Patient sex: F
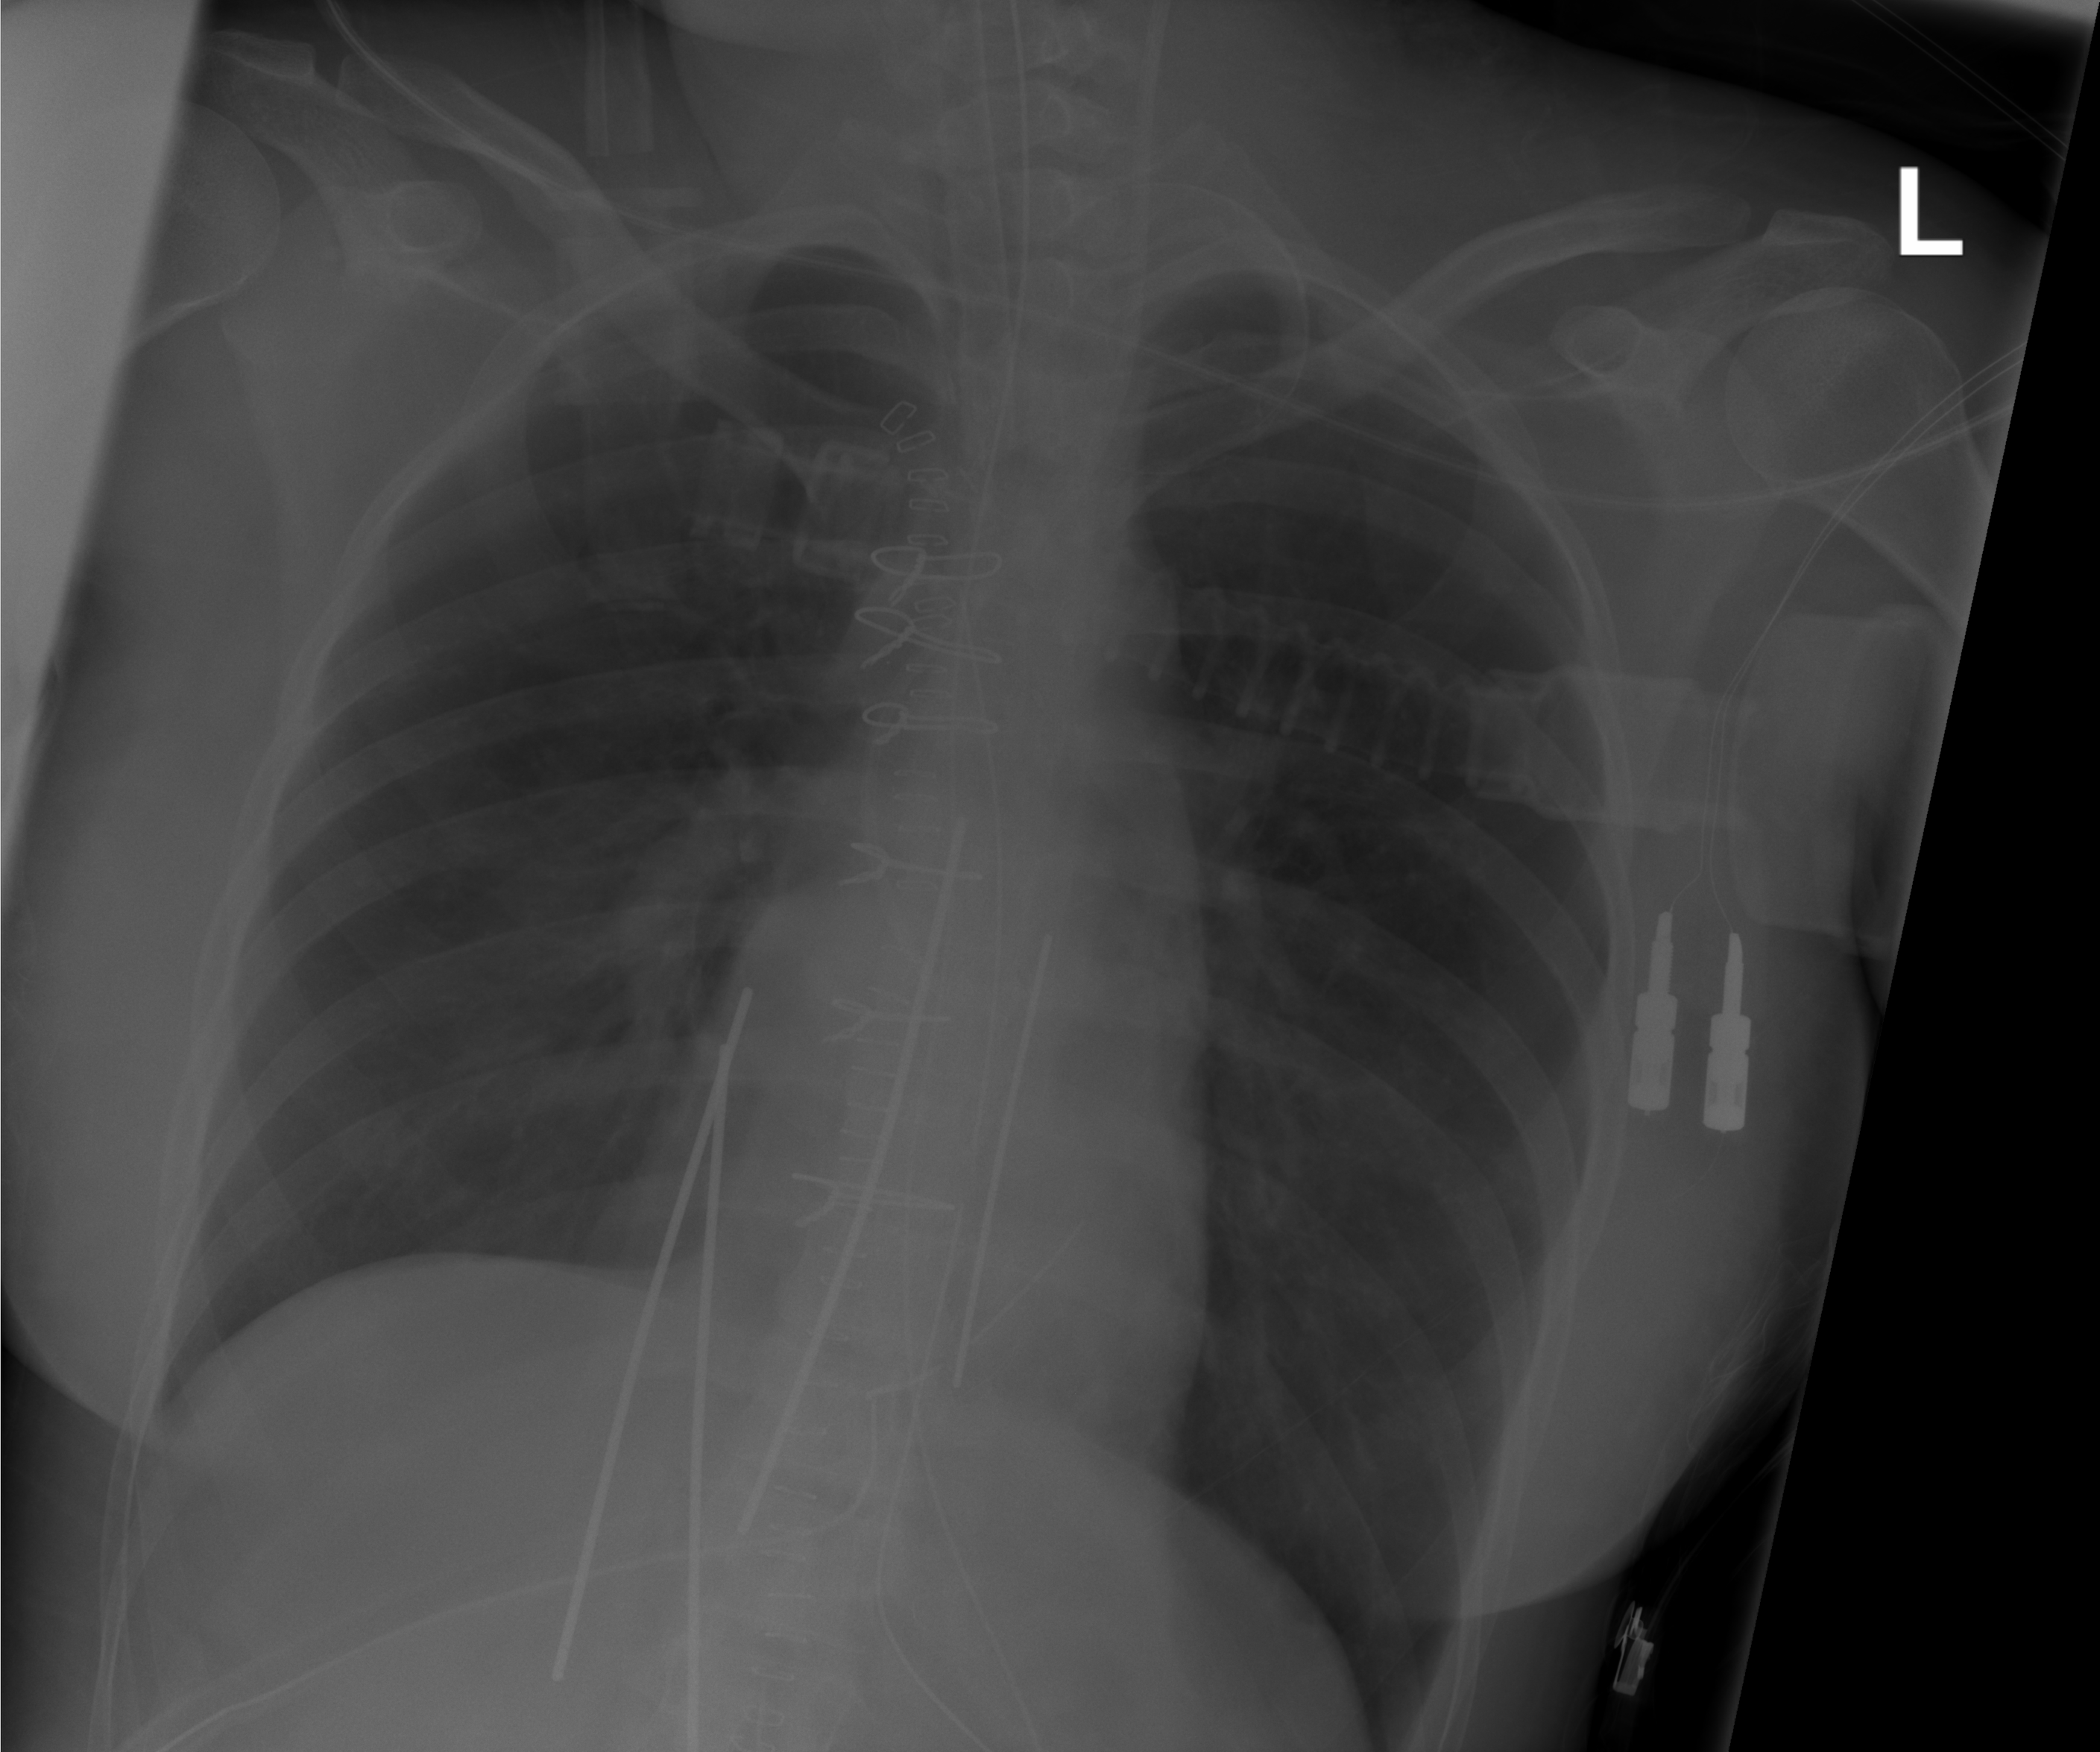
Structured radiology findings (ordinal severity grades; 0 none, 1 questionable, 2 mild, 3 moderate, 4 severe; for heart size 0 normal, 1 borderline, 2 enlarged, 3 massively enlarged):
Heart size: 0
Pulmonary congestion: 0
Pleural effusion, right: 0
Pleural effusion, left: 0
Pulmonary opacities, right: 0
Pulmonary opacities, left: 1
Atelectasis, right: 0
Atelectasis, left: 0